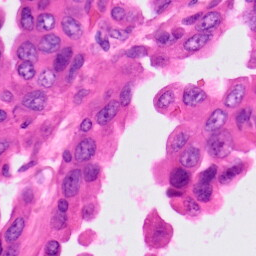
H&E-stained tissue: Lung